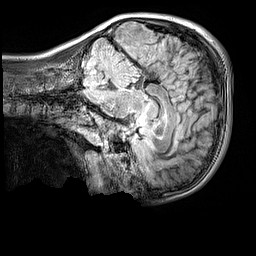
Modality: FLAIR
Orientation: sagittal
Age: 13
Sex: male
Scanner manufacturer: siemens
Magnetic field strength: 3 T
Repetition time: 5 s
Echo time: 0.388 s